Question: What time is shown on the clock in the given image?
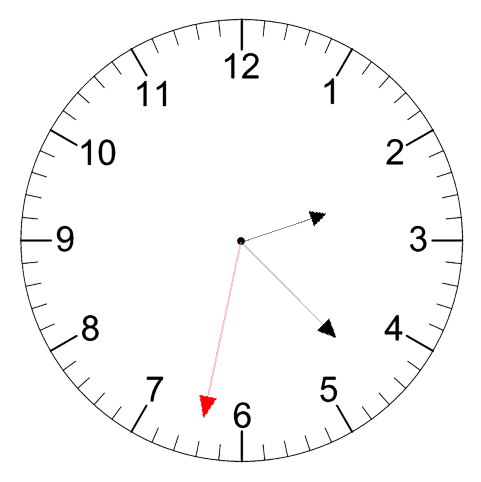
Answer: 02:22:32